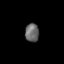
Tissue: skin
Cell type: Epithelial cells
Senescence score: 0.2804
Nuclear area (px): 247
Mean DAPI intensity: 104.87